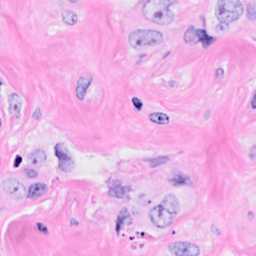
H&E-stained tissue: Breast